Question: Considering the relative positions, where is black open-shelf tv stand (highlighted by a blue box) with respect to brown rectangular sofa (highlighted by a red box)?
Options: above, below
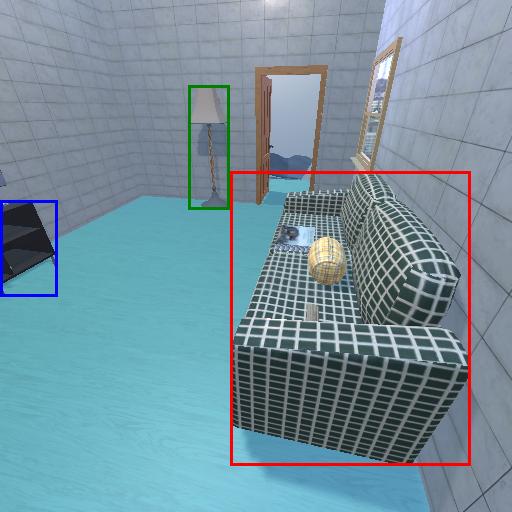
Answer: above